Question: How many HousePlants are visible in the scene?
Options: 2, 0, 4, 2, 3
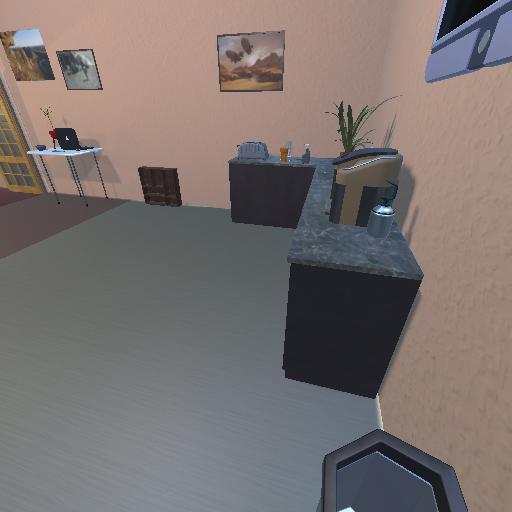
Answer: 2